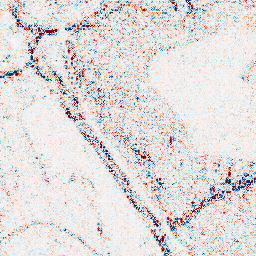
Category: wavelet
Decomposition family: wavelet_reverse_biorthogonal
Decomposition parameters: wavelet: rbio3.5
level: 1
Upsampling method: bspline
Upsampling parameters: scale: 4
Upsampling scale: 4